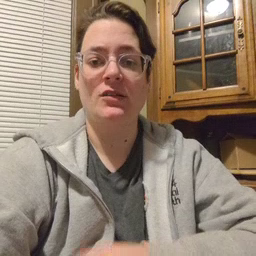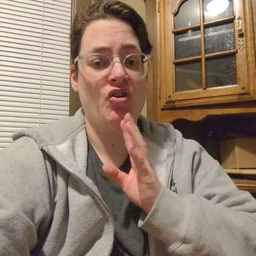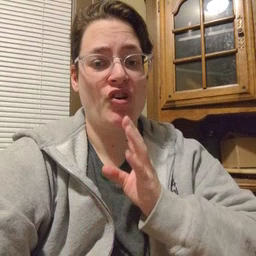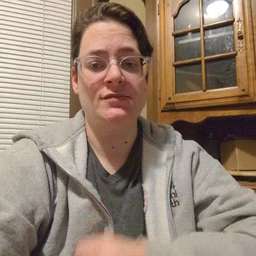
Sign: talk